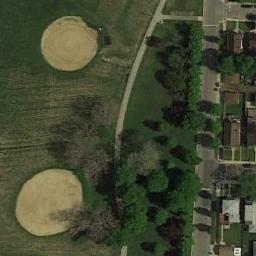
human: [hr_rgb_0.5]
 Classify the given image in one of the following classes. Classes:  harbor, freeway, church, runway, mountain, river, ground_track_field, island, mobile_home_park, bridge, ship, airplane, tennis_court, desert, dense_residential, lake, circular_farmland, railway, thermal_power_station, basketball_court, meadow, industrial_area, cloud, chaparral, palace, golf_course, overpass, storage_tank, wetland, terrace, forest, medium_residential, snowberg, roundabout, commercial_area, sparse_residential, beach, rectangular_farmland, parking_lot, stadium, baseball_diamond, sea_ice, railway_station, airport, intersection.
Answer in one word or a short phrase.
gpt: baseball_diamond